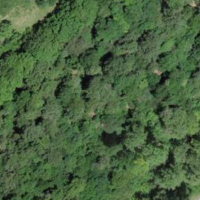
EUNIS habitat code: 41
Species observed at this site:
Petasites albus